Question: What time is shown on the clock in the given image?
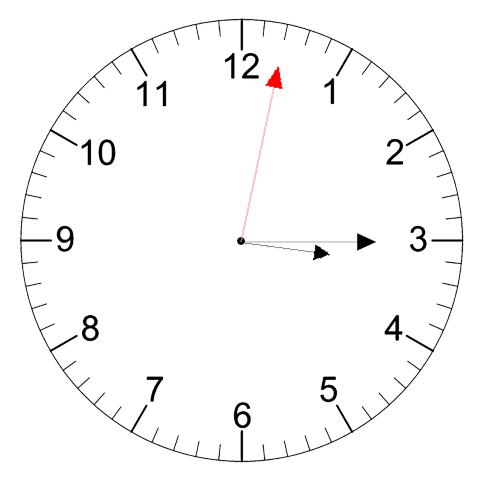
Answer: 03:15:02